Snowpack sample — Rabbit Ears Pass, Jackson County, Colorado, USA (12/17/25, 1:08 PM MST)
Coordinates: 40.387, -106.625
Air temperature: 34 °F
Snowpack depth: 46 cm
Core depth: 10 cm
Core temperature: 30.2 °F
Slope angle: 6°, slope face: 165°
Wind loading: medium
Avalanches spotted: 0
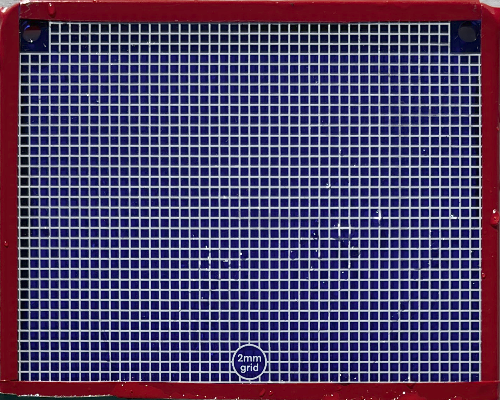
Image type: profile
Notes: No avalanches spotted nearby, although collected in a meadowy area with minimal risk on this face of the pass.